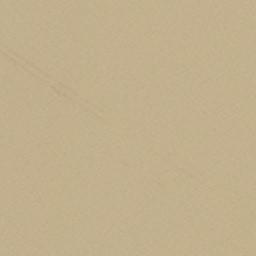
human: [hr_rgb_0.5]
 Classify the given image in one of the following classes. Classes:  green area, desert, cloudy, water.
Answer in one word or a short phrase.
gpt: desert